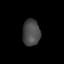
Tissue: skin
Cell type: Epithelial cells
Senescence score: 0.2805
Nuclear area (px): 454
Mean DAPI intensity: 73.874